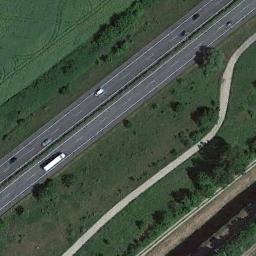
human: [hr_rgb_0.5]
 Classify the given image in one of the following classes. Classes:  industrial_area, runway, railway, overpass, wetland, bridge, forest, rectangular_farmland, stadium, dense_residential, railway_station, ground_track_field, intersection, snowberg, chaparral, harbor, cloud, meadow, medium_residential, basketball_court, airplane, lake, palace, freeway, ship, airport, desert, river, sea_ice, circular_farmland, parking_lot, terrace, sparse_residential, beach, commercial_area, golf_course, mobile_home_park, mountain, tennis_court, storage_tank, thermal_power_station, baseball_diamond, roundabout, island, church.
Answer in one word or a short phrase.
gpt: freeway